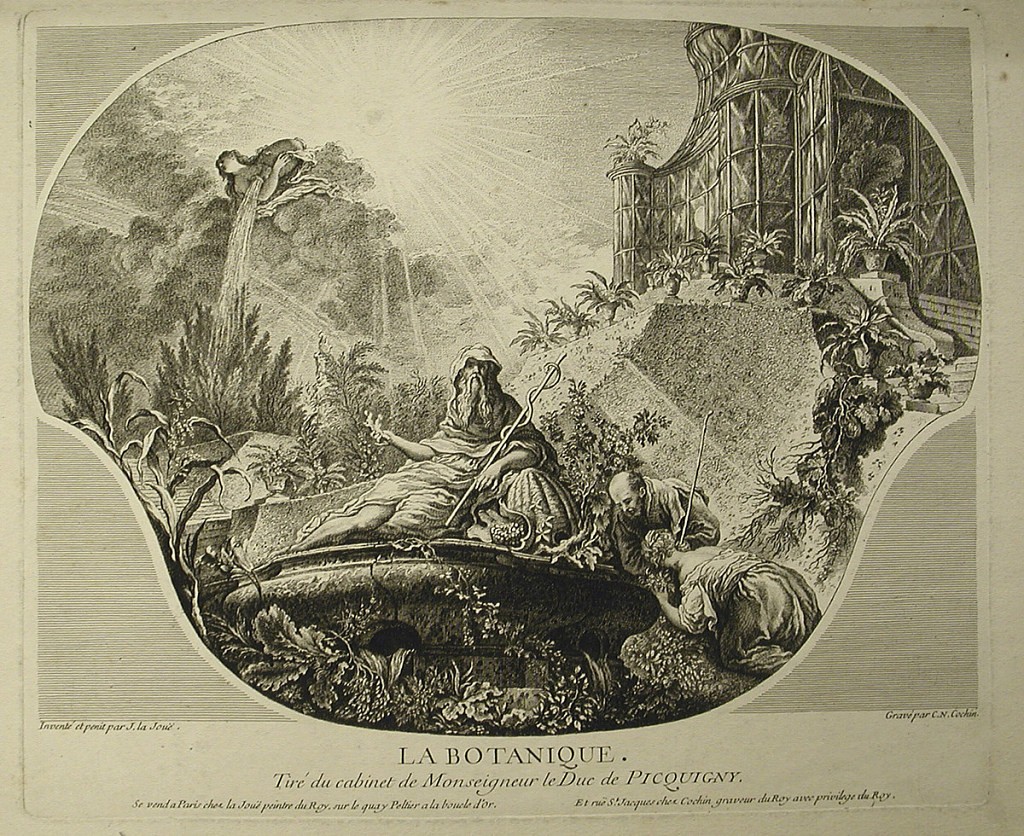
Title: Album of Prints After Overdoor Paintings
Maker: Jacques de Lajoüe, French, 1687–1761
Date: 1737–1745
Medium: etching and engraving on paper
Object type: Bound Volume
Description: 1921-6-211: Album with eight prints of allegorical overdoor pa...;     1921-6-211-3: Print after an overdoor painting of an allegory of...